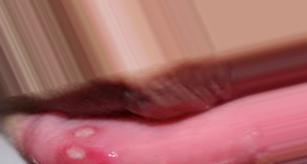
Condition: Mouth Ulcer